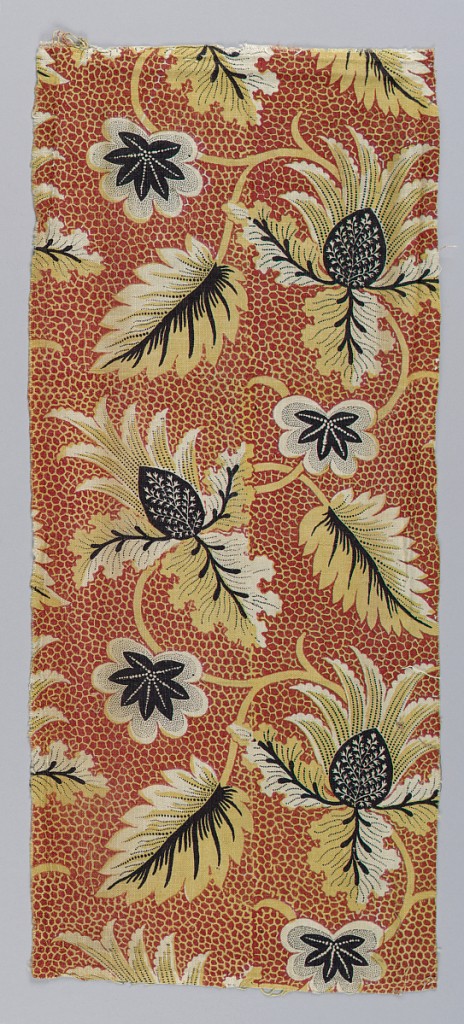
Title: Textile
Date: early 19th century
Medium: cotton Technique: relief printed, colored ground
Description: Heavy cotton printed in red, yellow and black. Background is red with an allover net design in yellow. Leaves in yellow and black with a variety of picotage.